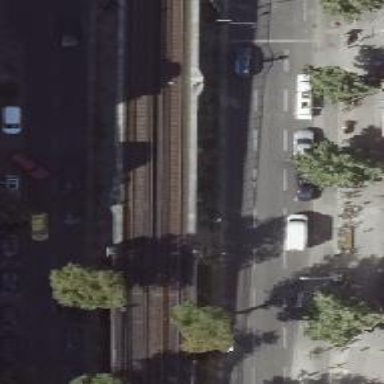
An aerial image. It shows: Viaduct bridge for electrified rail. The rail is electrified from the top.